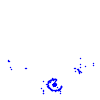
Particle: pion